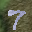
Label: 7